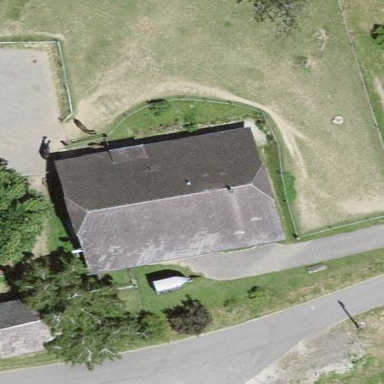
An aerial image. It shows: Farm building.